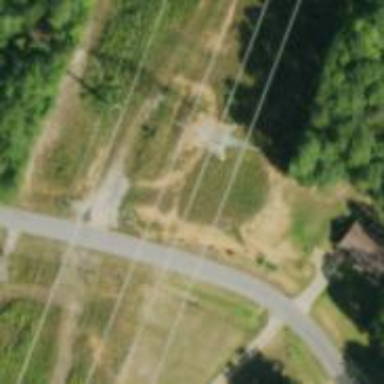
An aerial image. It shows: Lattice structure tower used for power transmission.